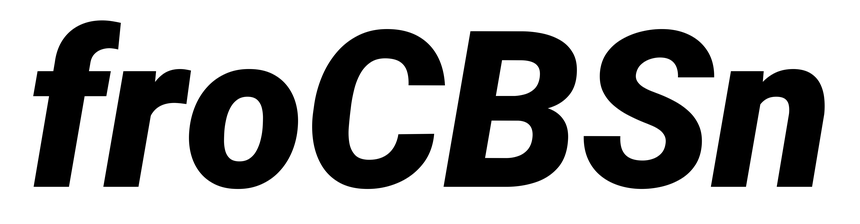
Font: Roboto-Italic_Black_Italic